Interaction volume radius: 5 \u00c5
Interaction volume height: 10 \u00c5
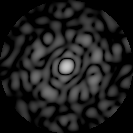
Disorder parameter: 0.7703